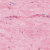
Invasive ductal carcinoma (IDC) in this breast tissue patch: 0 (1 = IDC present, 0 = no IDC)